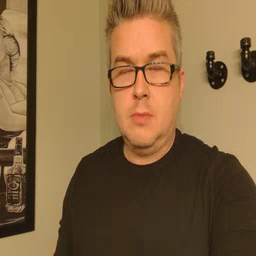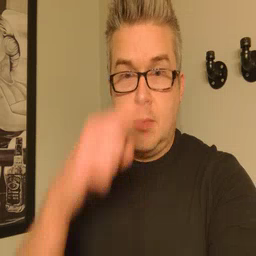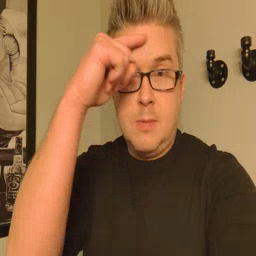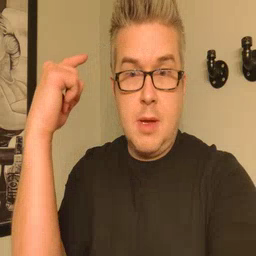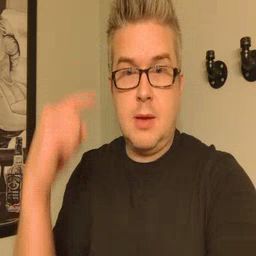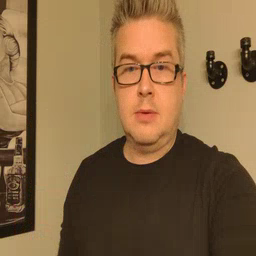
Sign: black